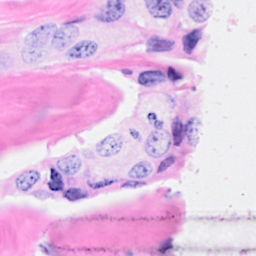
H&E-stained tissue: Breast